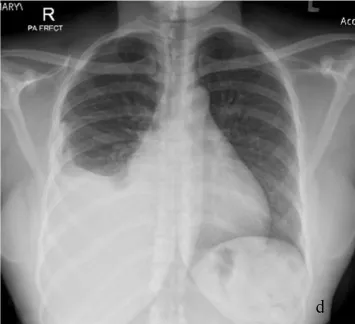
D. CXR done after one month of discharge by the time the patient had menstruation demonstrating re-accumulation of pleural effusion.
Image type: radiology (x_ray)